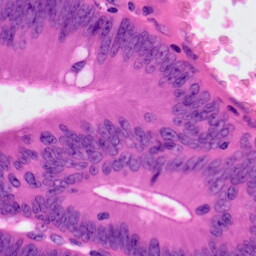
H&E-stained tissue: Colon